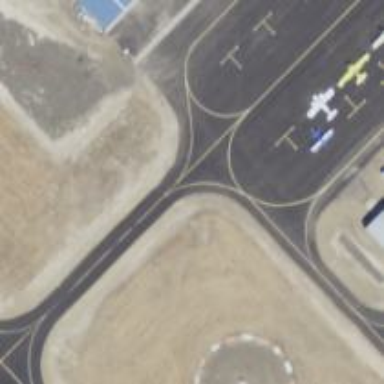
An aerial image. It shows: Image of taxiway at airport.